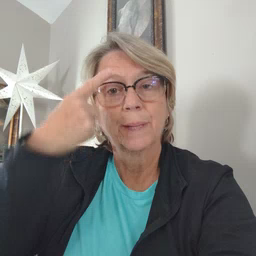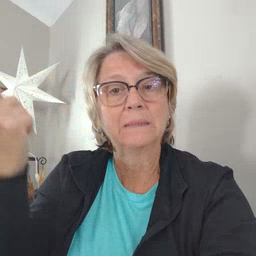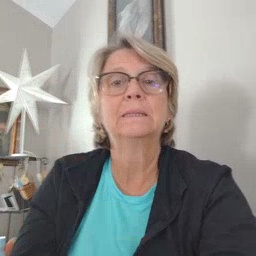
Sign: because